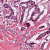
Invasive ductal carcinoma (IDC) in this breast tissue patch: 1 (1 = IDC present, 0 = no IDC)